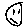
Label: circle